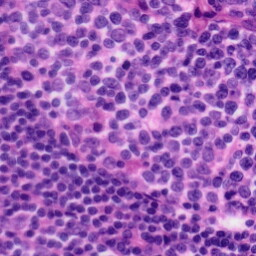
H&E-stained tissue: Tonsil